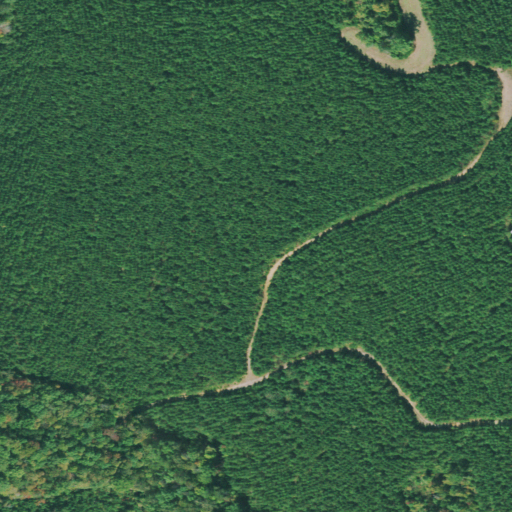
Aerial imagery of ridge(s) in Tennessee named Point Ridge containing deciduous forest, evergreen forest, shrub, and mixed forest